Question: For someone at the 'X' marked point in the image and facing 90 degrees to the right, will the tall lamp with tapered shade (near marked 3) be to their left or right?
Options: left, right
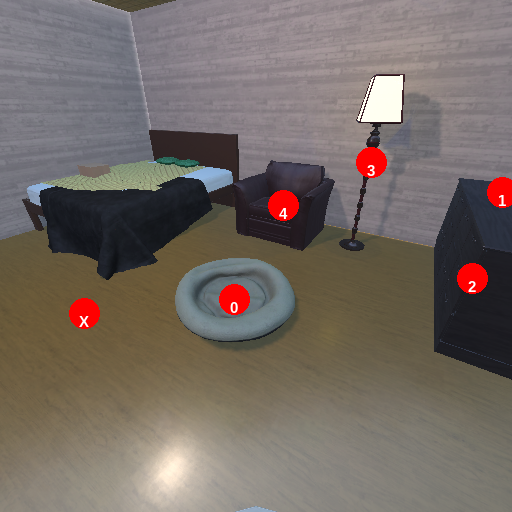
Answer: left